Here is the raw acceleration-versus-time signal recorded on a bearing housing. Classify the bearing condition as one of: normal, inner_race, outer_race, ball.
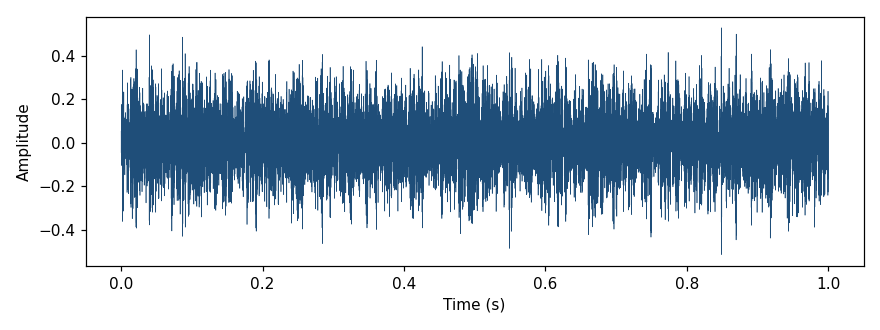
Answer: ball